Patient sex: F
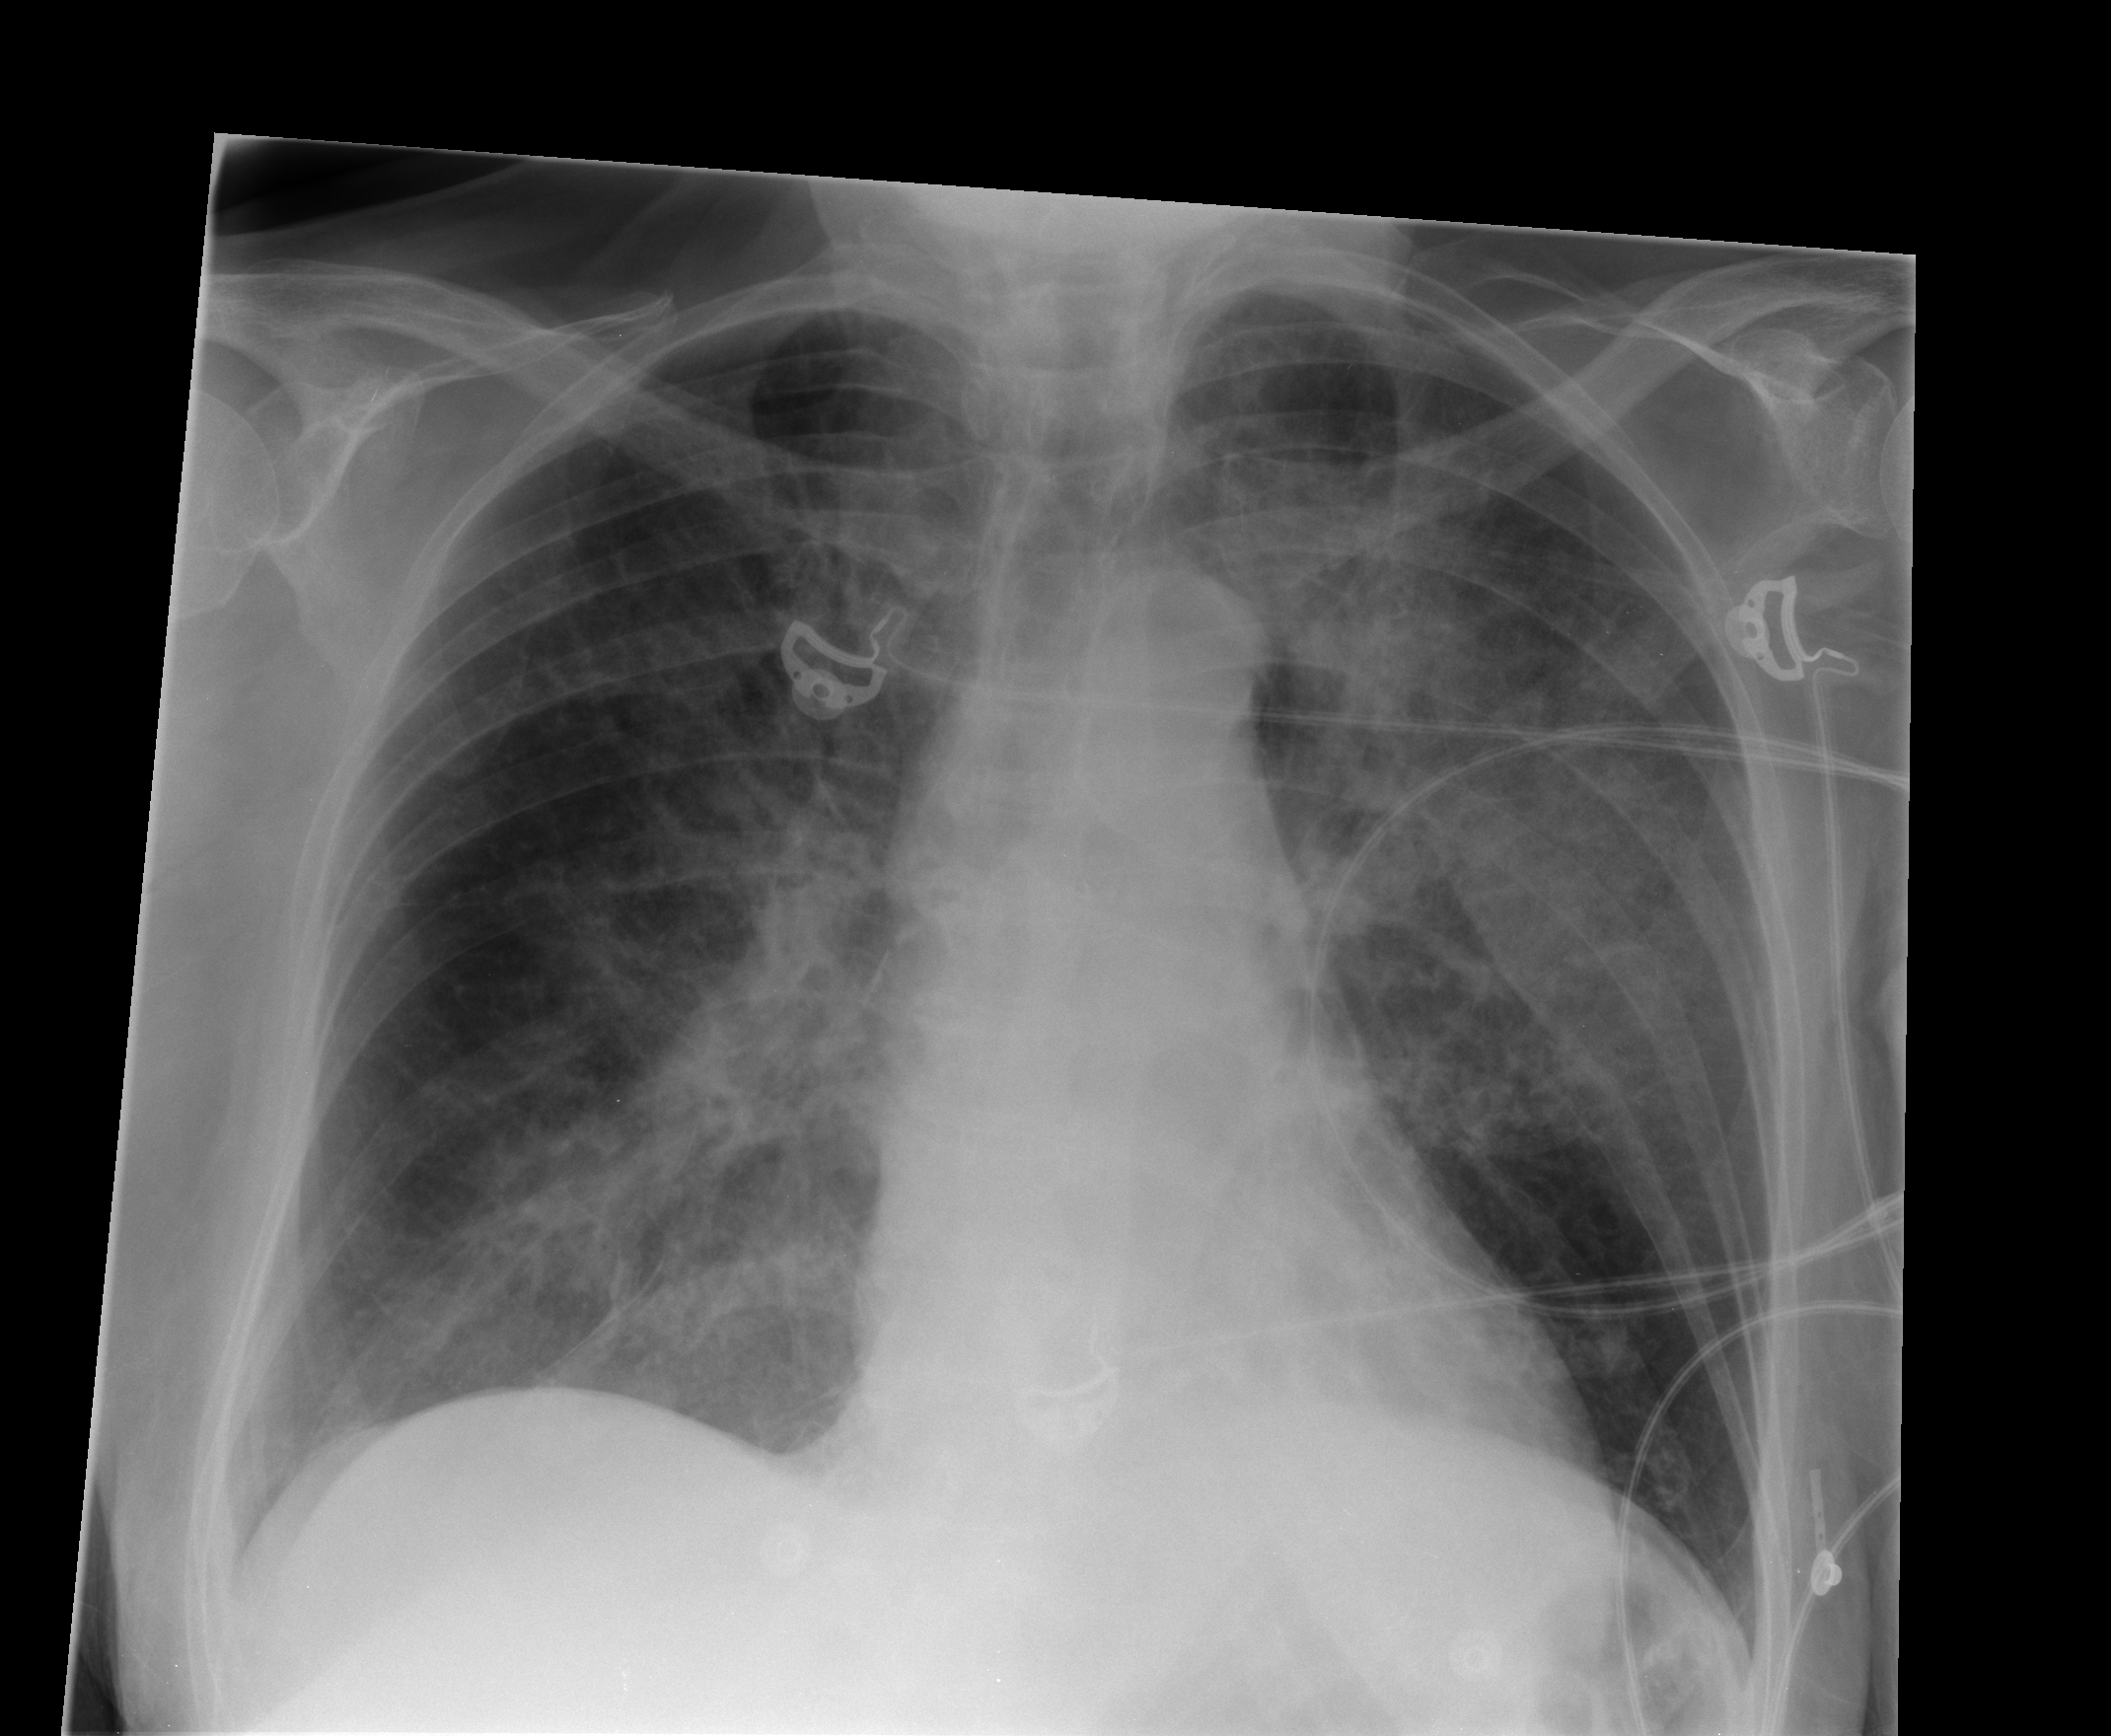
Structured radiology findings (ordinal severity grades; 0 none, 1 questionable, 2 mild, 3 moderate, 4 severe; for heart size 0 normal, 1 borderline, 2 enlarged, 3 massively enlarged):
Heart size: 0
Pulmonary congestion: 0
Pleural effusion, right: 0
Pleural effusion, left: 0
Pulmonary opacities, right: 1
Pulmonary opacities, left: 3
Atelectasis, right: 2
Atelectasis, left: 2